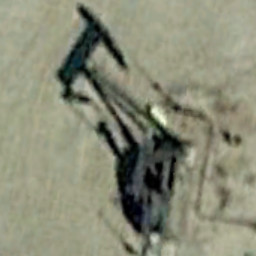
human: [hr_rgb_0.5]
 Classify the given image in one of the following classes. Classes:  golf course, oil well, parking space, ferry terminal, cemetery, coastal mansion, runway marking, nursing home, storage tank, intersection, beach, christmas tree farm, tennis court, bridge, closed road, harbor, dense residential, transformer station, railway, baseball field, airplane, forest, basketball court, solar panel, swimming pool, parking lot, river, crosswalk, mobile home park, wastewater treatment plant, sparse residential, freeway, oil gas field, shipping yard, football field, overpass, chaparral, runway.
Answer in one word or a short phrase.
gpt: oil well